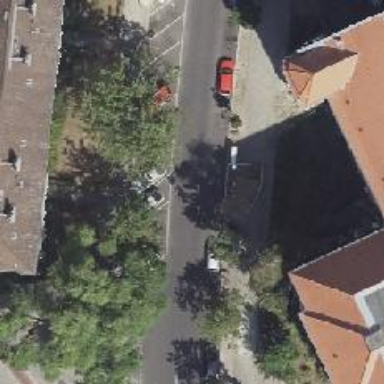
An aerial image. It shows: Sidewalk.